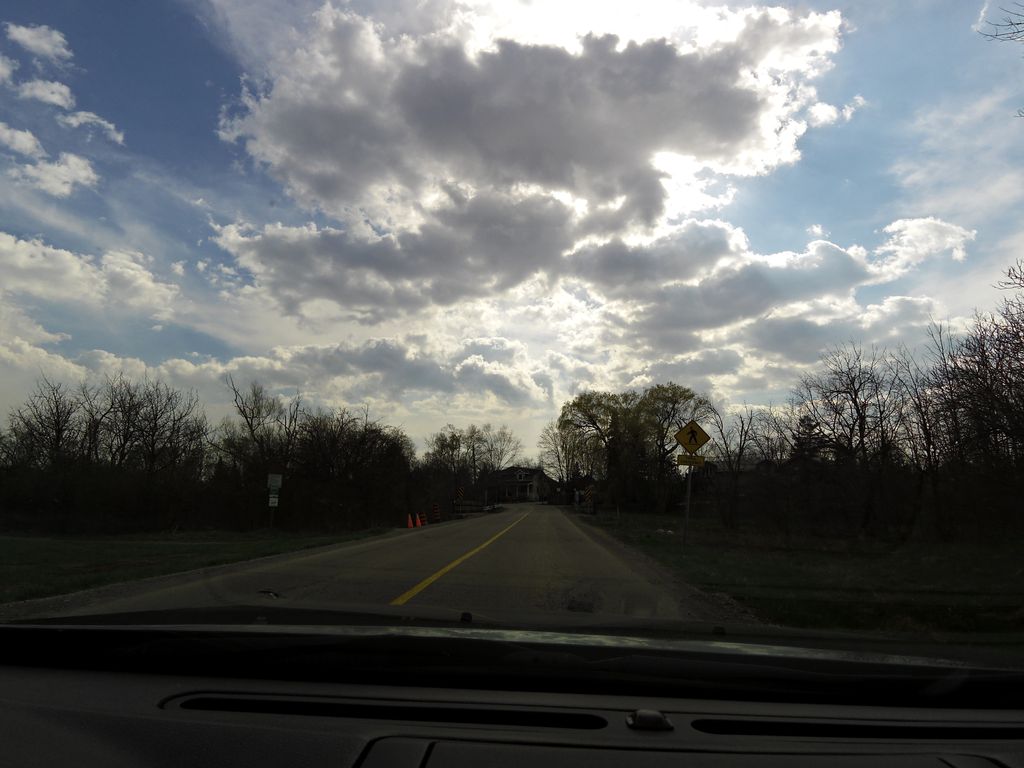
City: hamilton